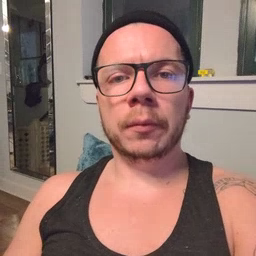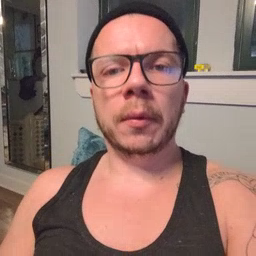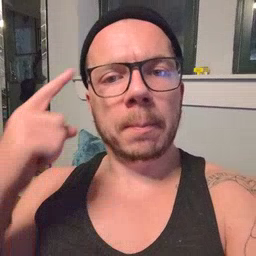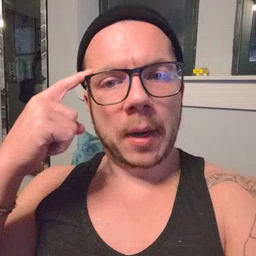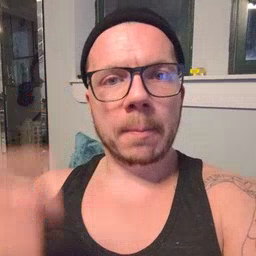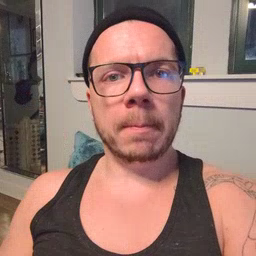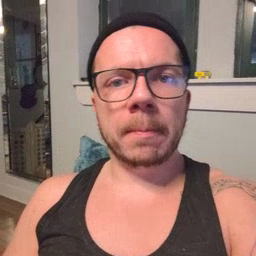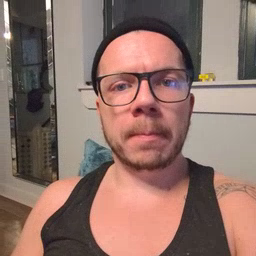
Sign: penny